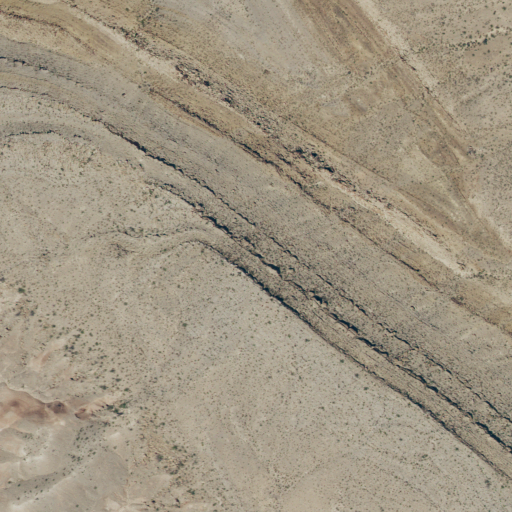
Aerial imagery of mountain in Texas named Campo Grande Mountain containing shrub and grassland